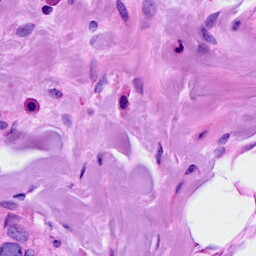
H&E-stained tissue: Breast